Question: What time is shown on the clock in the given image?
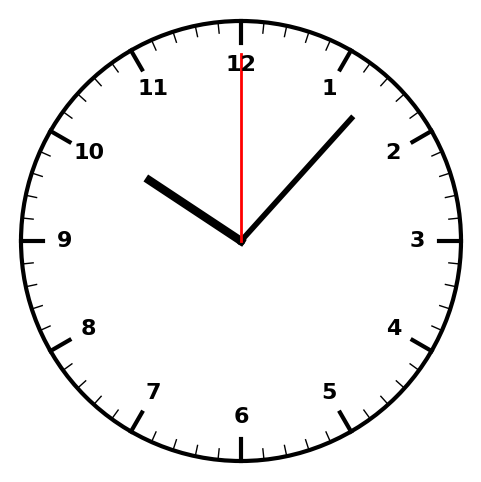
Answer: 10:07:00